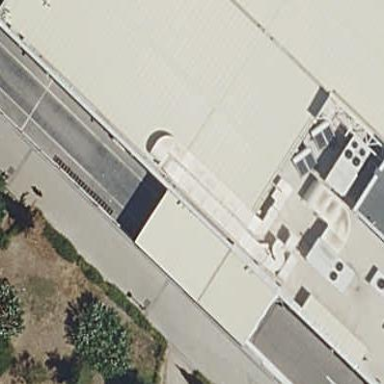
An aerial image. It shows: View of roof of building.